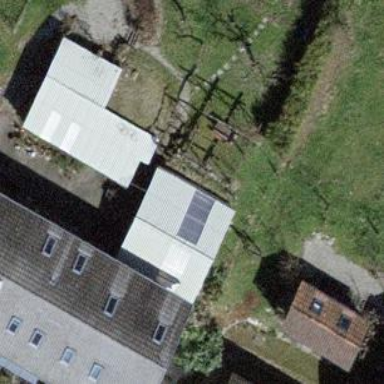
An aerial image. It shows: Building with tile roof.